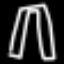
Label: pants